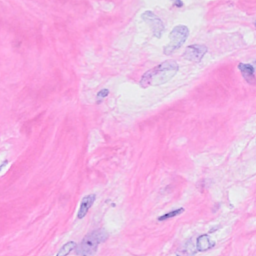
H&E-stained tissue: Breast